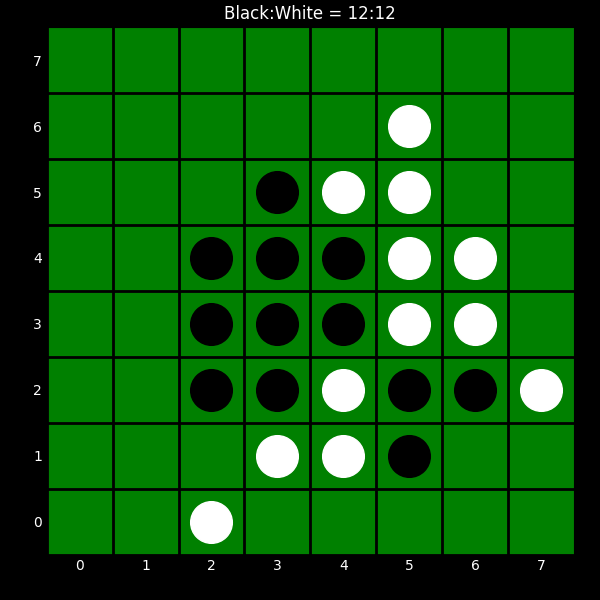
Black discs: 12
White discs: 12